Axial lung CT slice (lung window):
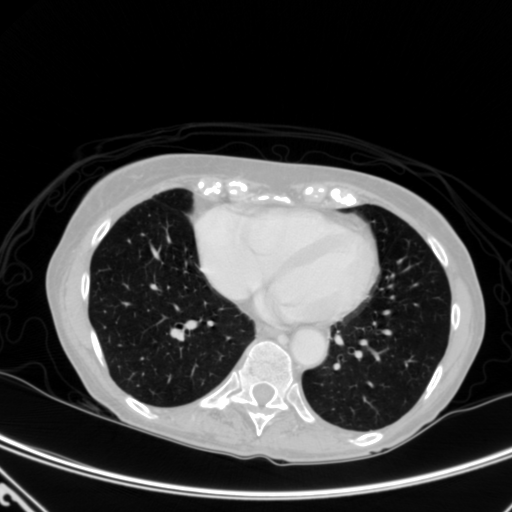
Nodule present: no